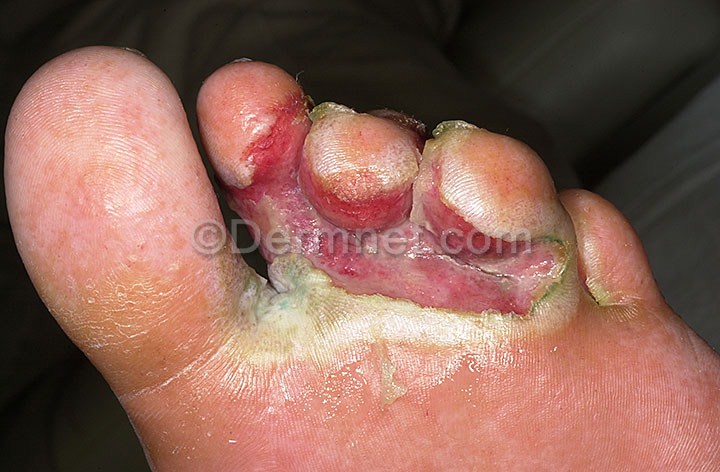
Disease: Cellulitis Impetigo and other Bacterial Infections